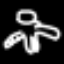
Label: angel